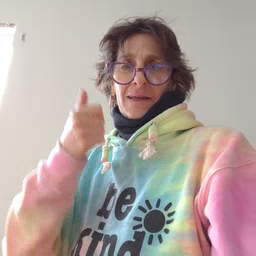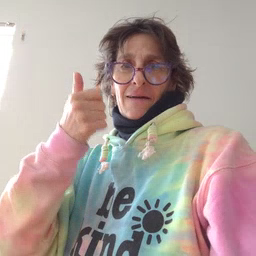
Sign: every